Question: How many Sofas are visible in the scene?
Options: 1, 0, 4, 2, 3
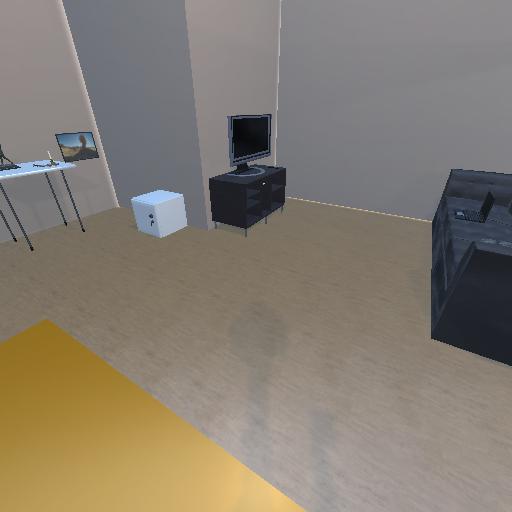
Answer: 1